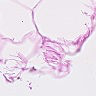
Metastatic tissue present: no